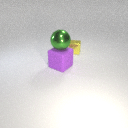
large purple rubber cube below large green metal sphere